Interaction volume radius: 5 \u00c5
Interaction volume height: 20 \u00c5
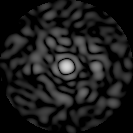
Disorder parameter: 0.8416